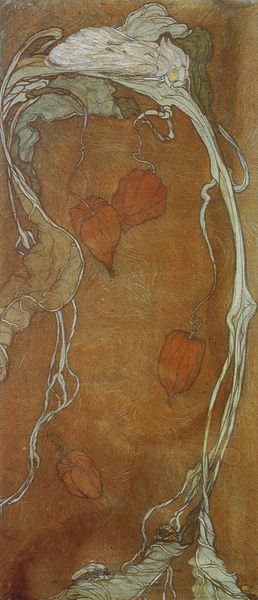
Titel: Nachtfalter auf einem Zweig mit Judenkirschen
Künstler: Elisabeth Erber
Standort: München
Institution: Stadtmuseum
Schlagwörter: blätter, dunkel, gemälde, schlaf, wasser, weiß, aquarell, gelb, grün, ocker, blume, braun, grau, hell, hintergrund, laterne, nacht, orange, schwarz, zeichnung, blüte, blüten, rosen, rot, hochformat, muster, ornament, portrait, porträt, öl, lampions, pflanze, pflanzen, zart, früchte, trocken, grafik, graphik, herbst, dekoration, jugendstil, dekor, floral, stil, fliessend, stiel, rechteck, winde, schönheit, form, mohn, illustration, mucha, ranke, art, wurzeln, roz, fleckig, wien, weich, filigran, vegetabil, pflanzlich, decor, amorph, arabesk, art decor, calla, climt, filligran, fragil, herbstlich, hülsen, klatschmohn, lampionblume, laternenblume, mohnkapseln, nachtfalter, nde, trockenblumen, trockenpflanzen, zwichnung